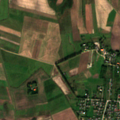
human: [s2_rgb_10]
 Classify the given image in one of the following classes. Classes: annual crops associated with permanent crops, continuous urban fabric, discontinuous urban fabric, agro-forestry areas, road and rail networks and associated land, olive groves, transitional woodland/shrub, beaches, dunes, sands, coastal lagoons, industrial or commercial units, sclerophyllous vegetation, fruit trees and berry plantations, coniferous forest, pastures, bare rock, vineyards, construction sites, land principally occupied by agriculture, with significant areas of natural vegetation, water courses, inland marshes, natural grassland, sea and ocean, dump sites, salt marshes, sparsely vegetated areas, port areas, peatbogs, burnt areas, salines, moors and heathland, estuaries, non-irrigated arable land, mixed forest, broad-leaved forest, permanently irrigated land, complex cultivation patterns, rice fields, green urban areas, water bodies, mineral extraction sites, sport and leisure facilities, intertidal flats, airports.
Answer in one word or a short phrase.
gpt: discontinuous urban fabric, non-irrigated arable land, complex cultivation patterns